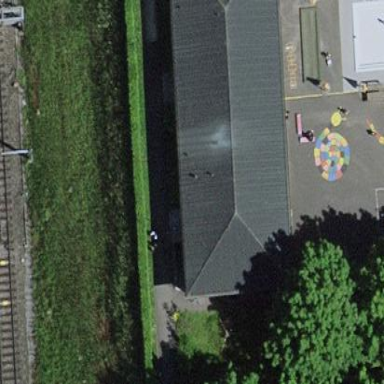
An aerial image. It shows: School building.